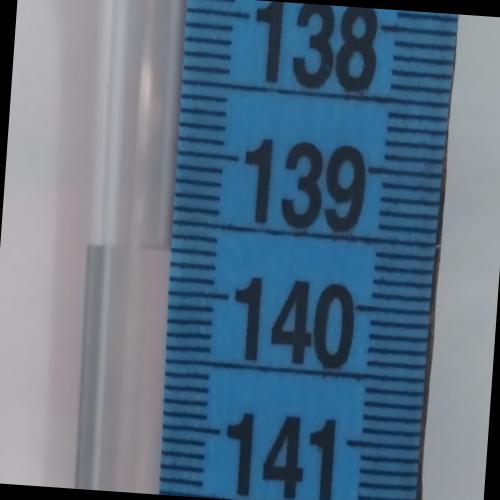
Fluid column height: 139.7 cm